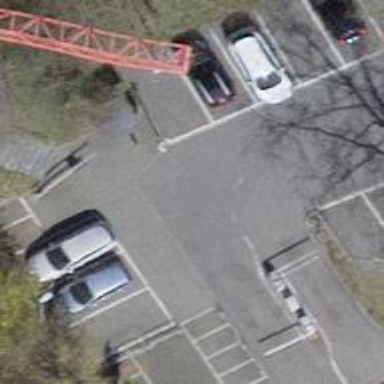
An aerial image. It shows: Surveillance object is present in the image.